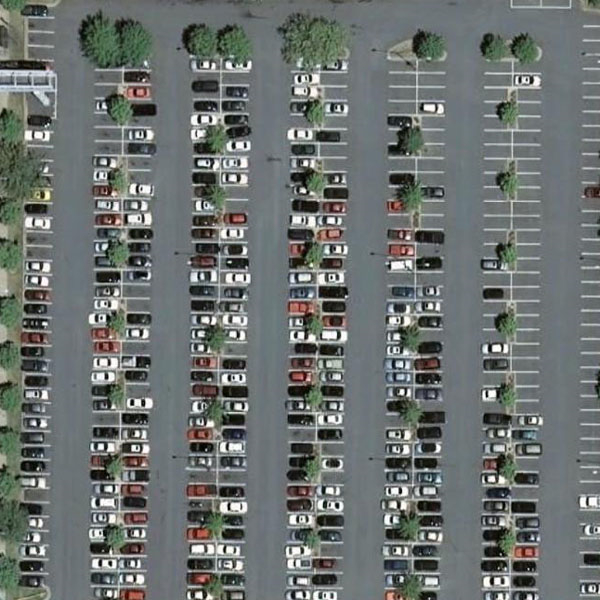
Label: Parking